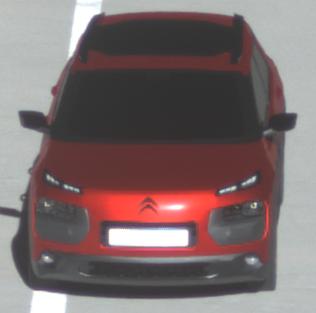
Make: Citroen
Model: C4 Cactus PureTech 75
Detailed model: C4 Cactus
Model produced from: 2014/09
Model produced until: 2015/03
Doors: 5
Color: red
Road condition: wet road
Daytime: morning or afternoon
Contrast: high contrast